Question: I have a image which contains white clusters on black background. The clusters of white portions are not joined together, however I want to draw a contour around entire enclosure instead of around each cluster. The image is attached.
When i tried to form contour it does it around individual cluster. Can I get some tip, help, or code on how to form one general contour.
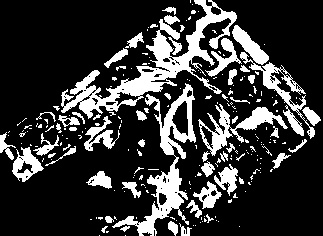
Answer: The opencv convex hull function does almost exactly what you want. It "Finds the convex hull of a point set." See:
- <URL>
I said "almost", because you might not want to cut straight across the lower left.
Another approach would to do morphological dilation, N times, until you only have one contiguous white area. You would need to think about how you can you effiently check that there is only one white area remaining. Then erode N times to get back to something about the same as the original (but just one contiguous shape). Then find contours. If you did this you would need to embed the image within a bigger black background so that there is room for the dilation.
See:
- <URL>